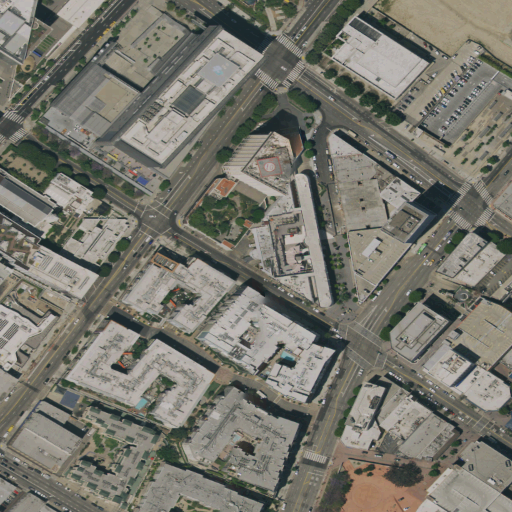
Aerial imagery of depression(s) in California named Los Angeles Basin containing high intensity development and medium intensity development